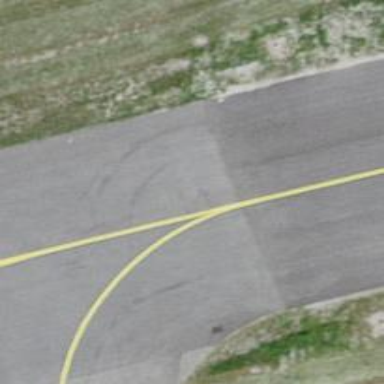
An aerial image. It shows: View of taxiway at the airport.